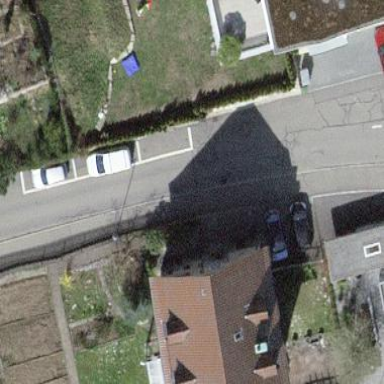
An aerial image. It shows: Residential building.